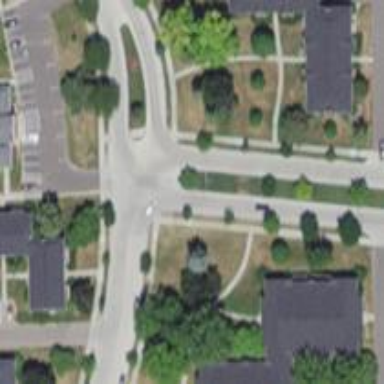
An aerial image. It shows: Road with stop sign.